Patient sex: F
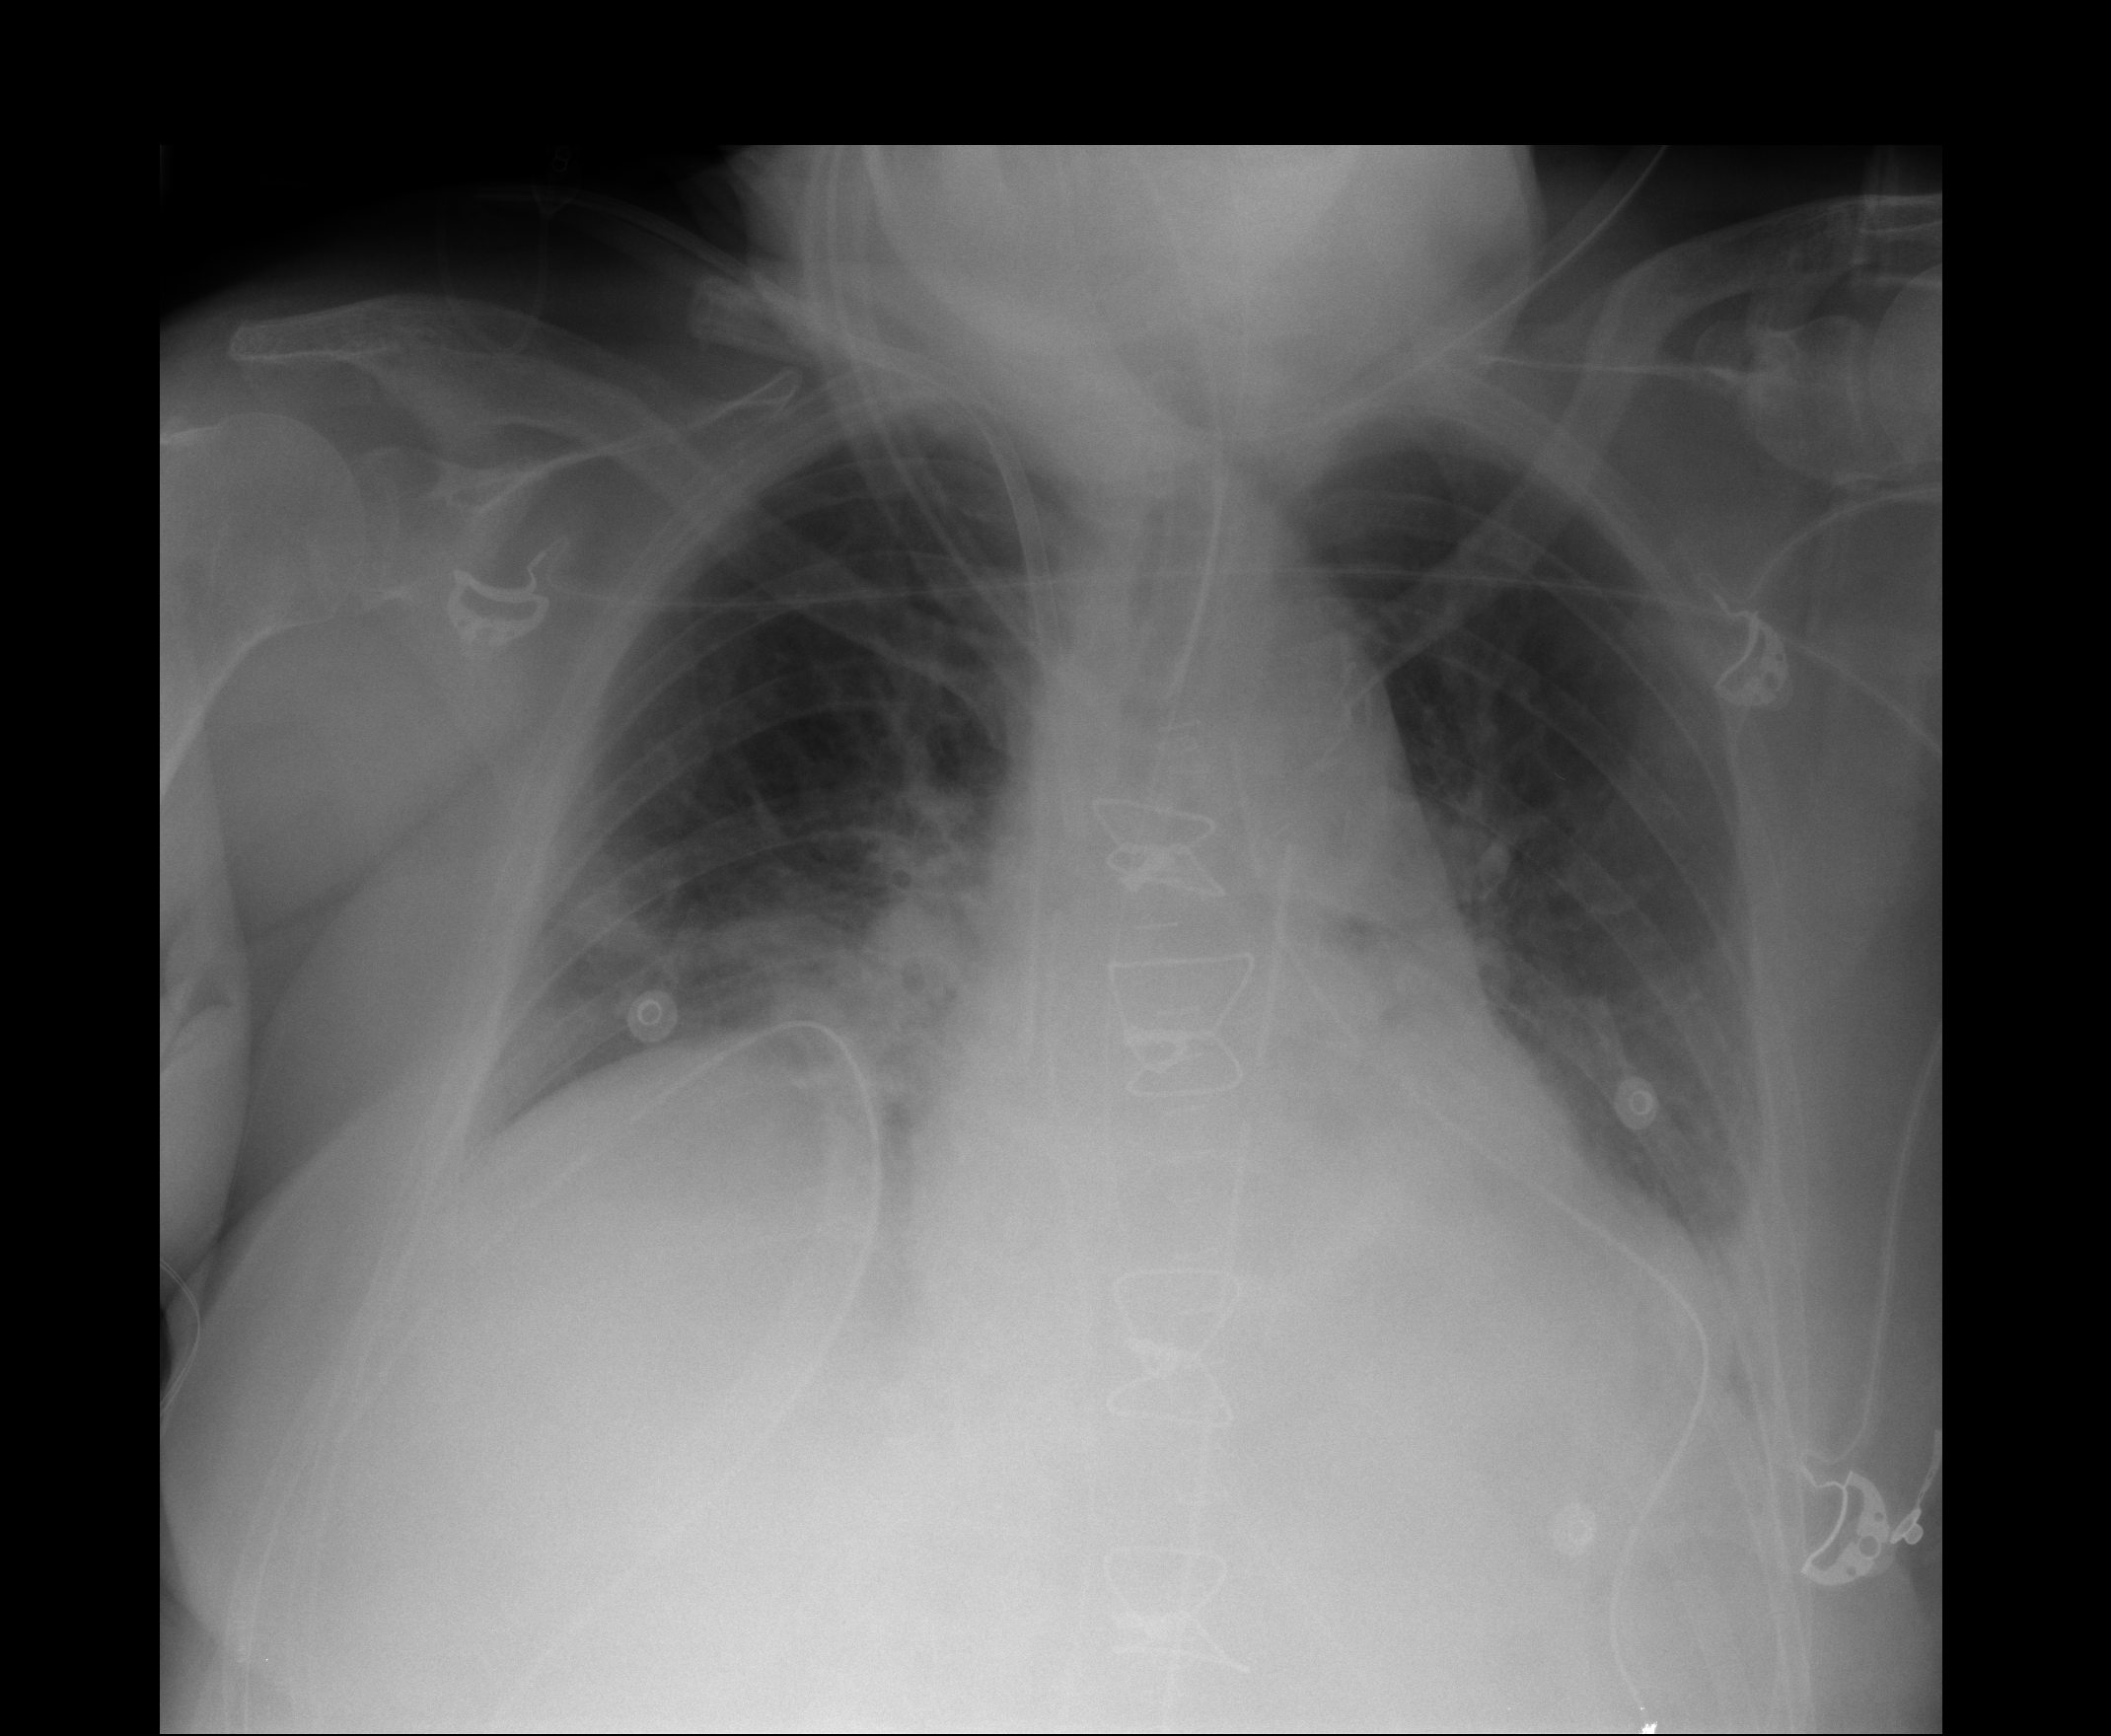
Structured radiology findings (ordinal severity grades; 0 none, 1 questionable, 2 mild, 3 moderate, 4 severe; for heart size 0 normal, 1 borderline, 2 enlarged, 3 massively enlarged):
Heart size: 0
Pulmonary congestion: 2
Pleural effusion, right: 0
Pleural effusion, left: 1
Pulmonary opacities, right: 2
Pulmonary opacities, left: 0
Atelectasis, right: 2
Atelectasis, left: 1